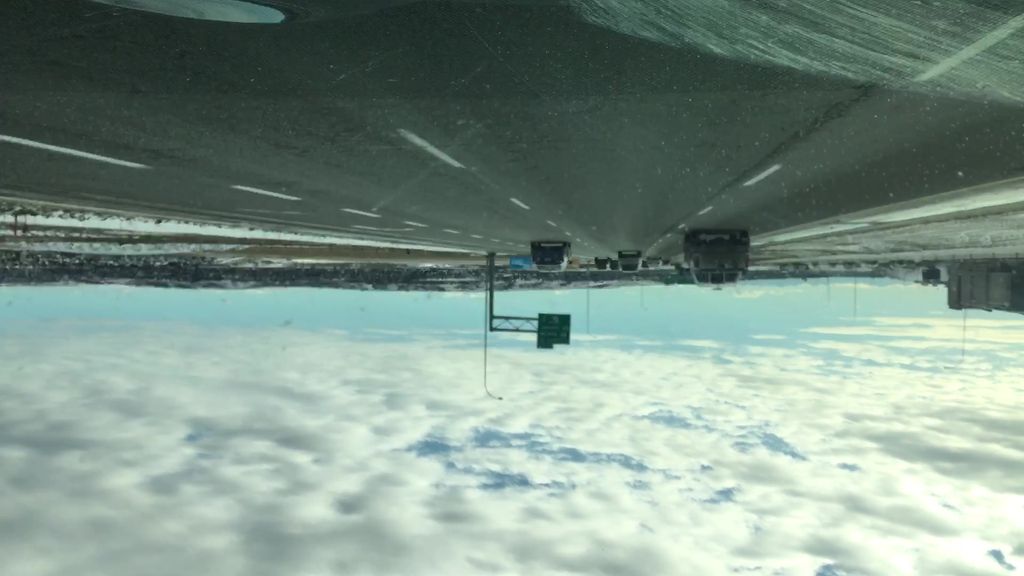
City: calgary